Question: I load data into my table as follows:
'''
$(document).ready(function () {
var variable= 'sometext'
$.ajax({
type: "POST",
url: "GetJSON.ashx",
cache: false,
data: { param: variable},
dataType: "json",
success: function (data) {
var html = '';
for (var key = 0, size = data.length; key < size; key++) {
html += '<tr><td>' + data[key].SessionID + '</td><td>'
+ data[key].val1+ '</td><td>'
+ data[key].val2+ '</td><td>'
+ data[key].val3+ '</td><td>'
+ data[key].val4+ '</td><td>'
+ data[key].val5+ '</td><td>'
+ data[key].Status + '</td></tr>'
}
$('#table).append(html);
otableName = $('#table).dataTable({
//"bDestroy": true,
"bPaginate": true,
"sPaginationType": "bootstrap",
"iDisplayLength": 20,
"sDom": "<'row-fluid'<'span6'T><'span6'f>r>t<'row-fluid'<'span6'i><'span6'p>>",
"oTableTools": {
"sSwfPath": "media/swf/copy_csv_xls_pdf.swf",
"aButtons": [
"copy",
"print",
{
"sExtends": "collection",
"sButtonText": 'Save <span class="caret" />',
"aButtons": ["csv", "xls", "pdf"]
}
]
}
})
},
error: function (xhr, status, error) {
var err = eval("(" + xhr.responseText + ")");
alert(err.Message);
}
});
});
'''
this works perfectly fine, and renders a nice looking table. Now, i've added a drop down list which contains years (2009-2013), which when an users selects, calls out to another ashx page and retrieves all the records for a given year. What i'm struggling to do, is to send this new data set to the existing table.
I've tried this:
'''
$('#ArchiveYears').change(function () {
var year = $("#ArchiveYears option:selected").text();
var senderBIC = 'DIAGGB2LACTB'
// Need to filter out the table with the year
$.ajax({
type: "POST",
url: "GetJSONYearly.ashx",
cache: false,
data: { param: value, year: year },
dataType: "json",
success: function (data) {
var dataTable = $('#table').dataTable();
dataTable.fnClearTable(this);
for (var i = 0; i < data.length; i++) {
dataTable.oApi._fnAddData(oSettings, data[i]);
}
oSettings.aiDisplay = oSettings.aiDisplayMaster.slice();
dataTable.fnDraw();
}
});
'''
});
which complains about oSettings not being declared!
So, what's the best way to drop existing table content, and load it with new?
Ok, so following your suggestion I tried the following :
'''
success: function (data) {
var dataTable = $('#tblMsgDateDetail').dataTable();
dataTable.fnClearTable();
dataTable.fnAddData(data);
'''
which throws this error dialog

oddly though the table redraws and display the correct amount of records, just no data.
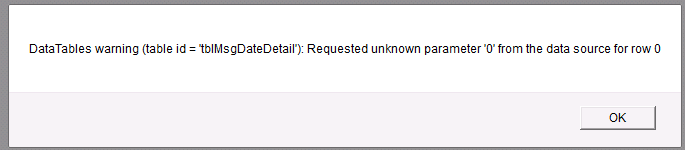
Answer: Short response !
<URL>
'bDeferRender: true' can be use
you can easy change my 'addData' function in order to add your ajax call
## UPDATE:
you should add some settings with your datatable . I think that you should begin to read the doc and see some examples <URL>
For this error, you should define your columns and check 'sDefaultContent'.
Example :
'''
$('#example').dataTable( {
"aoColumnDefs": [
{
"mData": null,
"sDefaultContent": "Edit",
"aTargets": [ 0 ]
}
]
} );
'''
### UPDATE 2
if you load data server-side check this <URL>. datatable does the job for you.
'''
$(document).ready(function() {
$('#example').dataTable( {
"bProcessing": true,
"bServerSide": true,
"sAjaxSource": "GetJSON.ashx"
} );
} );
'''
if you use dotnet (server-side) you can check <URL>
### UPDATE 3
Define your column into datatable
so if your "data" result is something like :
'''
{
"sEcho":1,
"iTotalRecords":"57",
"iTotalDisplayRecords":"57",
"aaData":[
{
"MsgRef":"JF5465446",
"Sender":456545645445,
"Receiver":"Win 98+ / OSX.2+",
"MsgDate":"2010/02/23",
"MsgType":"SUCCESS",
"Currency":"$",
"Amount":"120.02",
"B1":"John1",
"B2":"John2",
"B3":"John3",
"B4":"John4",
"Status":"A"
}
]
}
'''
note 'sEcho' must be increment server-side for each new ajax call
'iTotalRecords' and 'iTotalDisplayRecords' should be the same for you and it's number of row
here you can set your column like this :
'''
$(document).ready(function() {
$('#example').dataTable( {
"bProcessing": true,
"bServerSide": true,
"sAjaxSource": "GetJSON.ashx",
"aoColumns": [
{
"bSortable": false,
"bSearchable": false,
"mData": "MsgRef",
"sDefaultContent": "-"
},
{
"bSortable": false,
"bSearchable": false,
"mData": "Sender",
"sDefaultContent": "-"
}
//[...] etc
]
} );
} );
'''
like this, if a property is null, 'sDefaultContent' replace the null value in order to avoid your error "'unknown parameter 0'"
in order to work server-side, you should look : <URL>
you can learn how to work with requests and parameters.
for example when you load your page at the first time, datatable send to you :
'sEcho=1&start=0&size=10'[...]
when user'll click on next page. datatable send to you :
'sEcho=2&start=10&size=10'[...].
when user'll click on next page. datatable send to you :
'sEcho=3&start=20&size=10'[...]
and you can imagine the rest...
i can't do ajax call for you ! So it's an example :
# DEMO JsFiddle for UPDATE 1
I hope that it help to you. if it's good, you can resolve your post by checking my response. i will appreciate that !